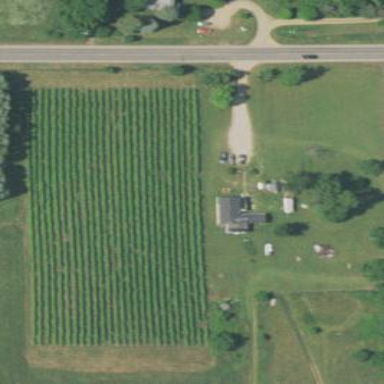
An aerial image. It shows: Vineyard growing grapes.